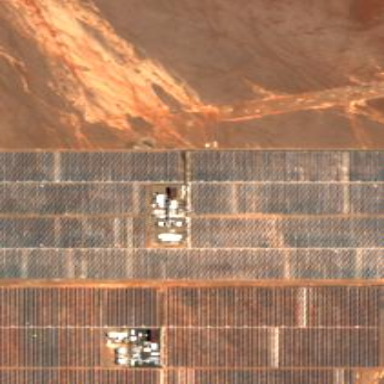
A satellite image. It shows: Solar power plant utilizing parabolic trough technology.